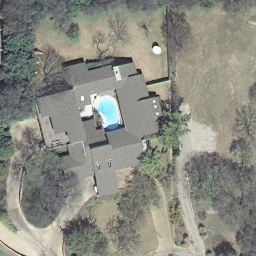
Label: residential